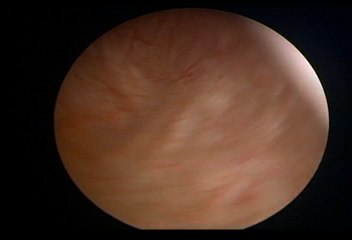
Modality: WLC
Class: Normal mucosa
Bladder cancer association: No